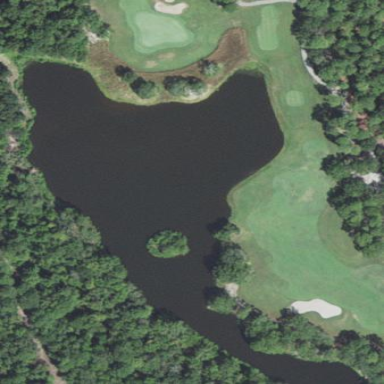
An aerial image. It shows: Serene pond surrounded by nature.